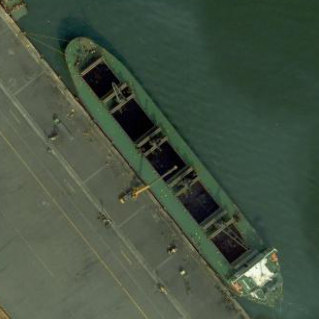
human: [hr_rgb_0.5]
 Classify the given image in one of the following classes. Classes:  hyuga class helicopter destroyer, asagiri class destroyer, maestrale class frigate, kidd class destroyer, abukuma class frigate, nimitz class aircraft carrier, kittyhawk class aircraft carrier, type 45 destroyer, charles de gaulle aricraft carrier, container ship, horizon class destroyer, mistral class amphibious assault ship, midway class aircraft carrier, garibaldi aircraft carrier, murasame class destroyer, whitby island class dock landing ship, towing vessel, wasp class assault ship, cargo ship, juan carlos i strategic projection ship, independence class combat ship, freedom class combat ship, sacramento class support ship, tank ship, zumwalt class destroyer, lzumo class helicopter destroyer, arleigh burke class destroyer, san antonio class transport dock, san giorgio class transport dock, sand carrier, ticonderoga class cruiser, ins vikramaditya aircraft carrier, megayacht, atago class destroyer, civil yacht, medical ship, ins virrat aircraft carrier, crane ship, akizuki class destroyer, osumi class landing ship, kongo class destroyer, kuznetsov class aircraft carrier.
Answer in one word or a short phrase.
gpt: Sand carrier